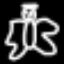
Label: angel